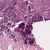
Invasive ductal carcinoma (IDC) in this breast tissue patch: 0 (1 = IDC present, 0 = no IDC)